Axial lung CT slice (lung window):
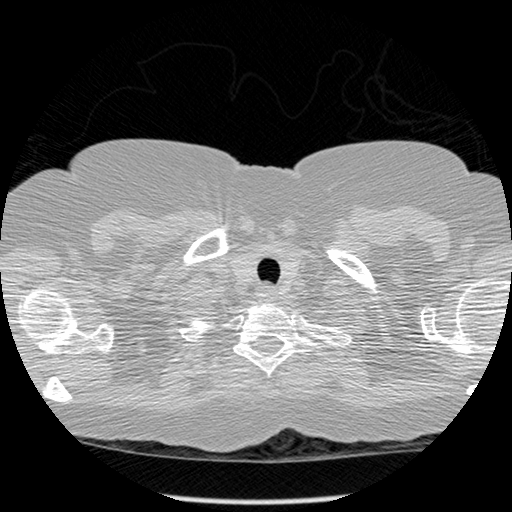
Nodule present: no